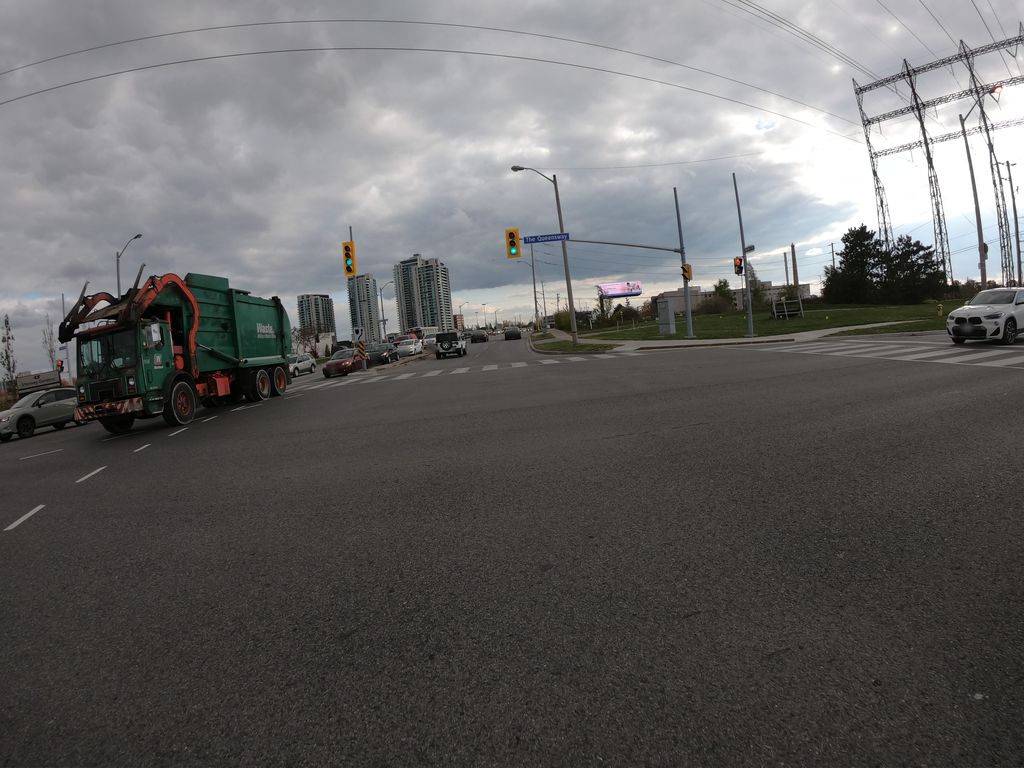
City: toronto